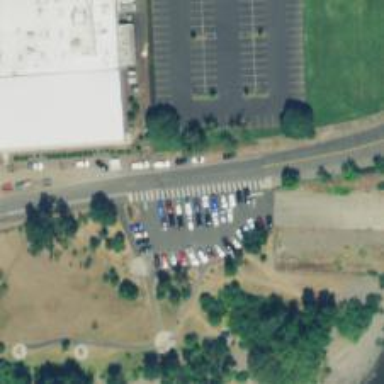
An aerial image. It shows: Path with asphalt surface and crossing.